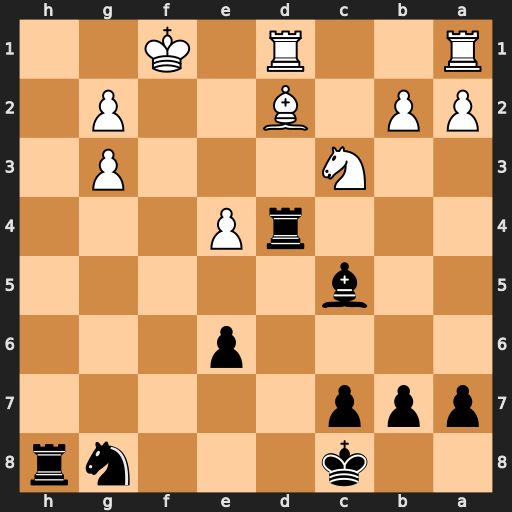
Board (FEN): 2k3nr/ppp5/4p3/2b5/3rP3/2N3P1/PP1B2P1/R2R1K2
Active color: b
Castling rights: -
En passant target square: -
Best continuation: Rxd2 Rxd2 Rh1+ Ke2 Rxa1